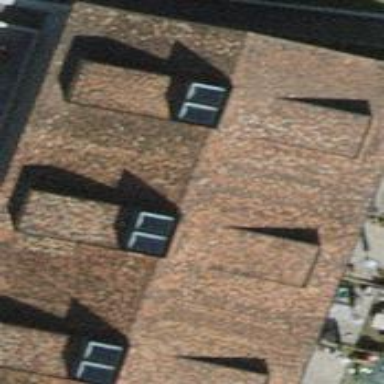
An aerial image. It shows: Building with tile roof.